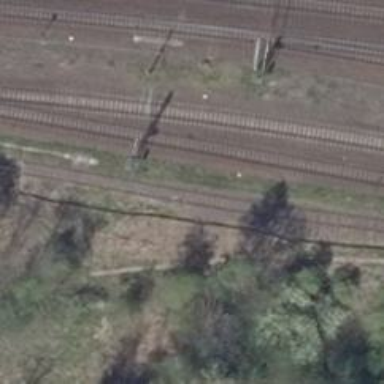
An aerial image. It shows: Abandoned railway.